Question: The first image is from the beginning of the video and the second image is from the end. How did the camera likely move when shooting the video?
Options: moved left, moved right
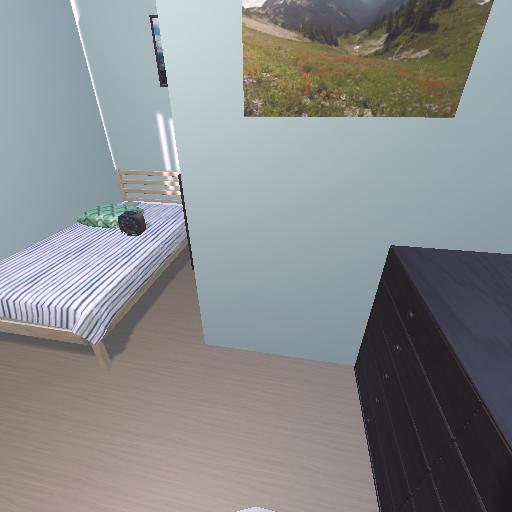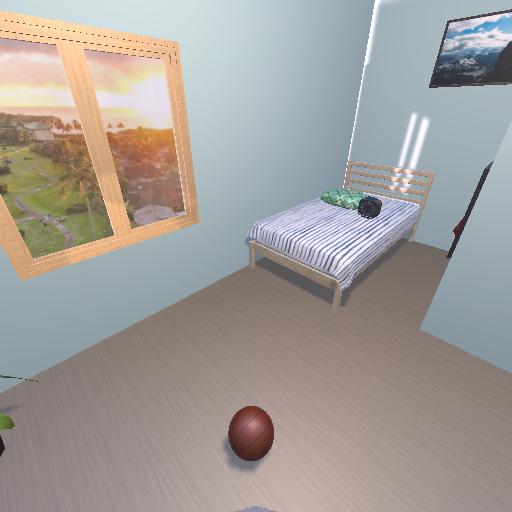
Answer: moved left